Aerial crown-view tile of a tropical tree (Barro Colorado Island, Panama), acquired 20250124:
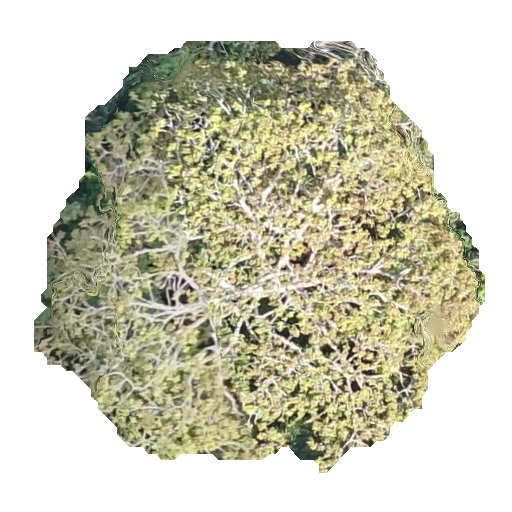
Species: Sterculia apetala
GBIF accepted scientific name: Sterculia apetala
Crown area: 213.402 m²